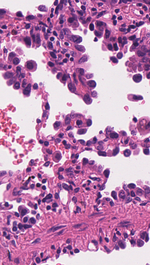
Tumor epithelial tissue: yes
Tumor-associated stroma tissue: yes
Normal tissue: no